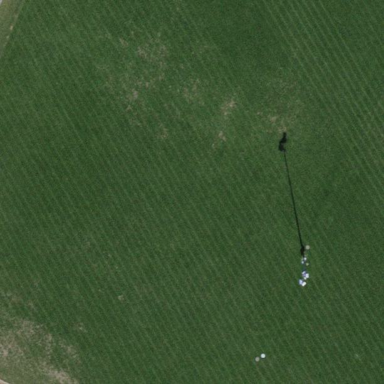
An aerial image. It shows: Soccer pitch with grass surface for leisure and sports.